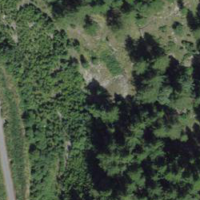
EUNIS habitat code: 31
Species observed at this site:
Sitta europaea
Ptyonoprogne rupestris